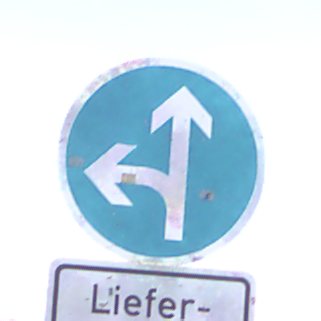
Verkehrszeichen: VorgeschriebeneFahrtrichtungGeradeausOderLinks
Zusatzzeichen unten: BesondereFahrzeugeUndTransportgueter5
Umgebung: Outdoor, Nature
Tageszeit: Midday
Wetter: PartlyCloudy
Licht: Natural
Jahreszeit: NotSpecified
Kontrast: HighContrast